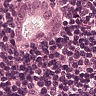
Metastatic tissue present: yes